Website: apple
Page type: payment
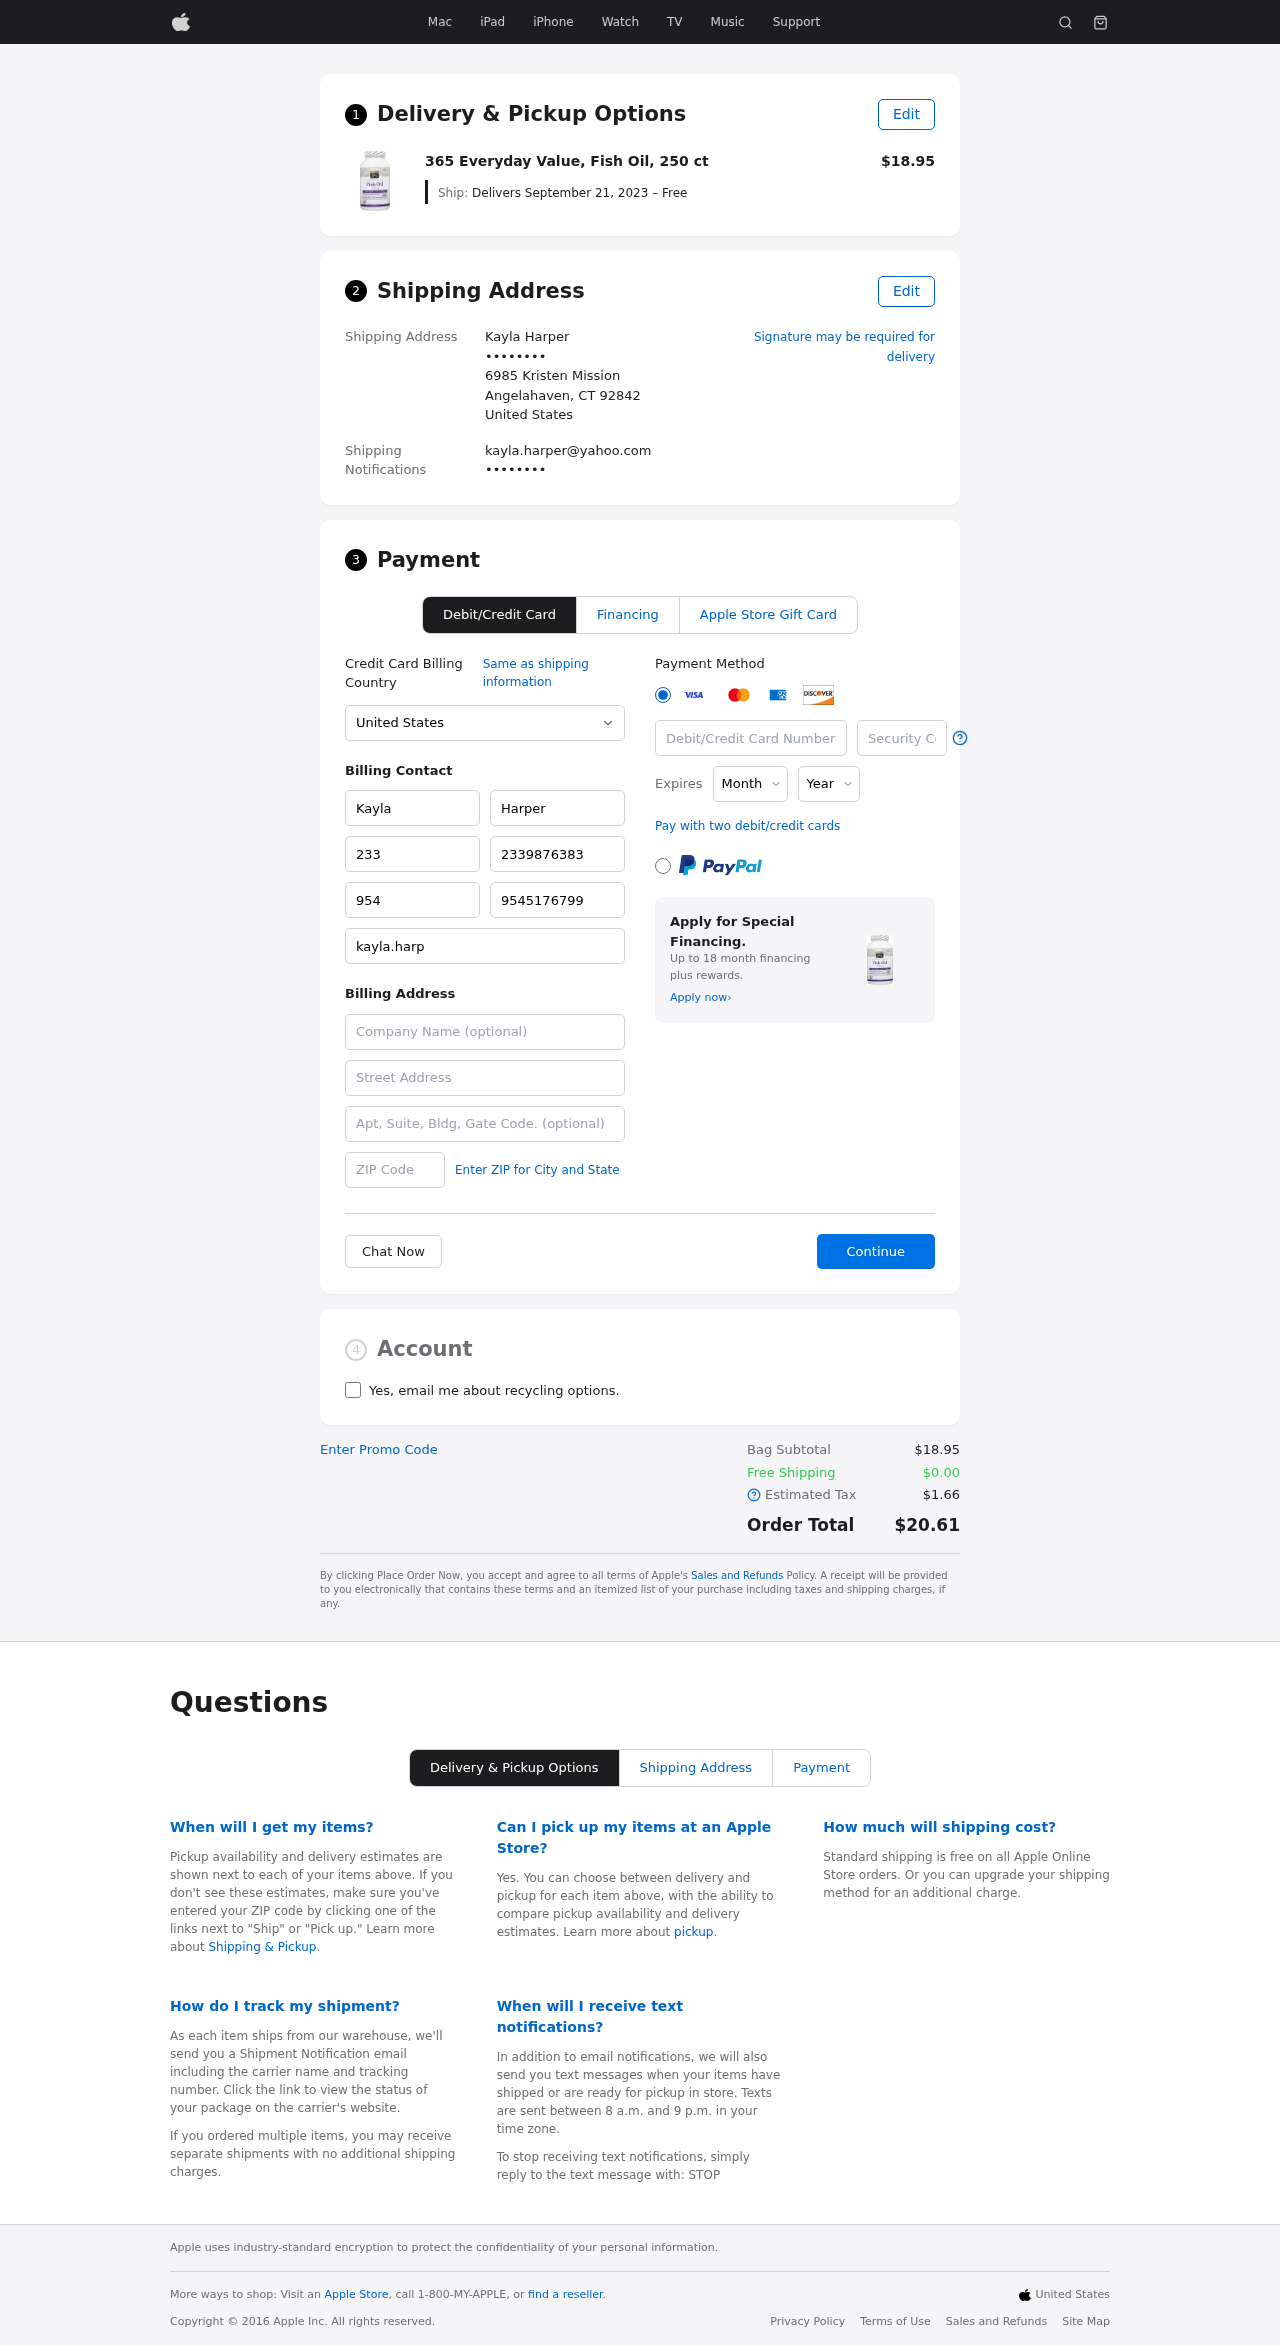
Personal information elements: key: PII_CARD_CVV
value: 960
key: PII_CARD_EXPIRY_MONTH
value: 06
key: PII_CARD_EXPIRY_YEAR
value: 29
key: PII_CARD_NUMBER
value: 6011 2750 5722 9744
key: PII_CITY_STATE_ZIP
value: Angelahaven, CT 92842
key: PII_COUNTRY
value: United States
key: PII_EMAIL
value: kayla.harper@yahoo.com
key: PII_EMAIL2
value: kayla.harper@yahoo.com
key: PII_FIRSTNAME
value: Kayla
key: PII_FULLNAME
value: Kayla Harper
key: PII_LASTNAME
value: Harper
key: PII_PHONE3
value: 2339876383
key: PII_PHONE_ALT
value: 9545176799
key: PII_PHONE_ALT_AREA
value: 954
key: PII_PHONE_AREA
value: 233
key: PII_SECURITY_CODE
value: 93QX
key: PII_STREET
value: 6985 Kristen Mission
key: PII_PHONE
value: ••••••••
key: PII_PHONE2
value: ••••••••
Product elements: key: PRODUCT1_NAME
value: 365 Everyday Value, Fish Oil, 250 ct
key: PRODUCT1_PRICE
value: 18.95
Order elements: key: ORDER_DELIVERY_DATE
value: Delivers September 21, 2023 – Free
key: ORDER_SUBTOTAL
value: $18.95
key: ORDER_SHIPPING_COST
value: $0.00
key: ORDER_TAX
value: $1.66
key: ORDER_TOTAL
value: $20.61